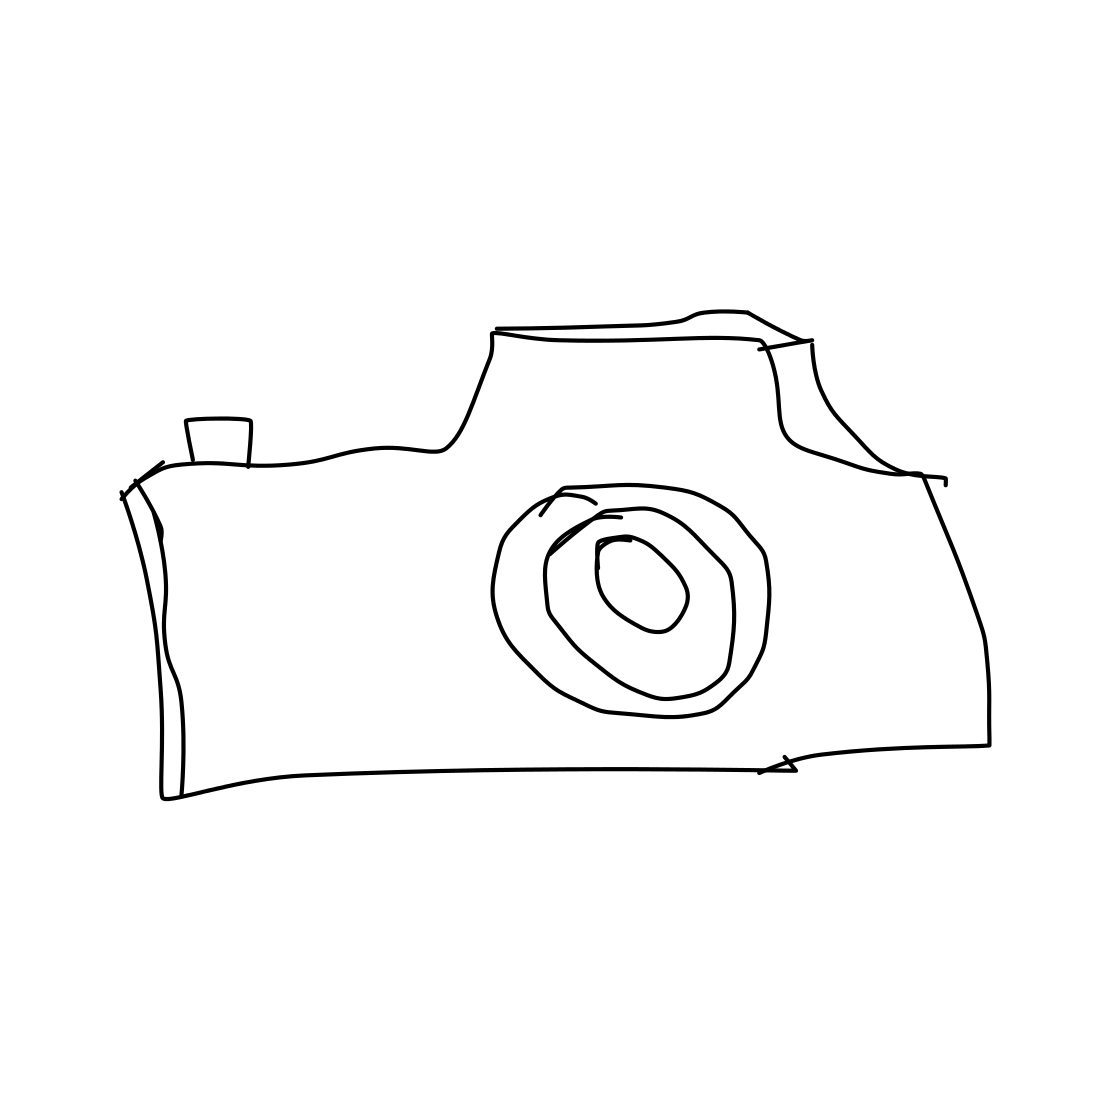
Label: camera